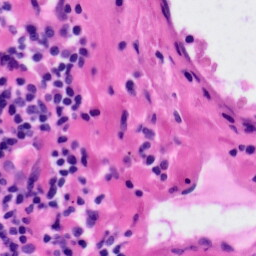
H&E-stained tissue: Tonsil